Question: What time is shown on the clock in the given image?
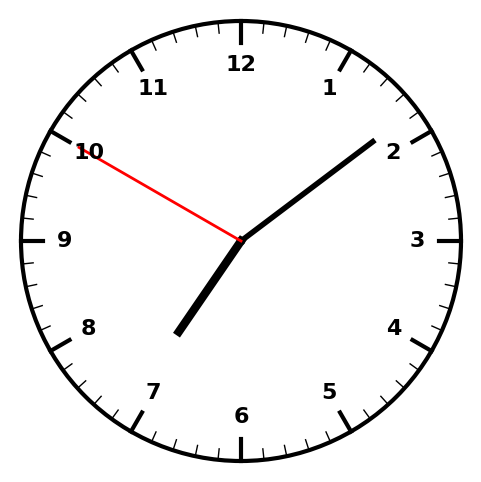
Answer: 07:08:50